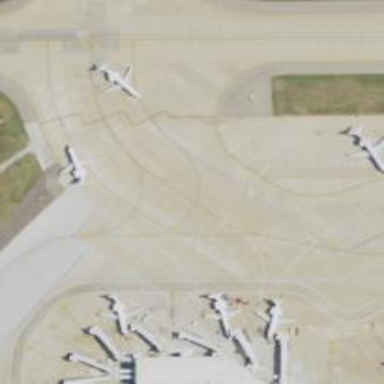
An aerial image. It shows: View of taxiway at the airport.